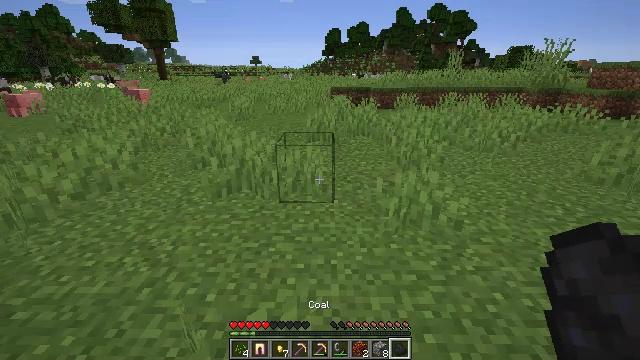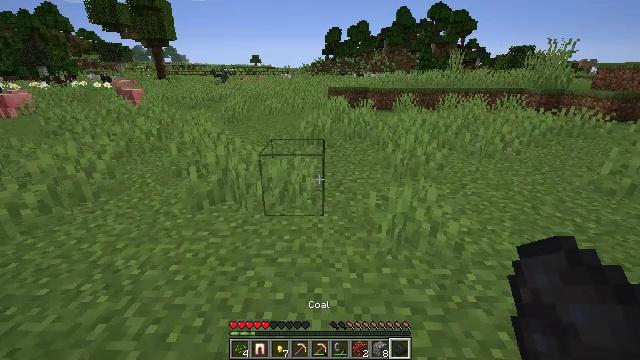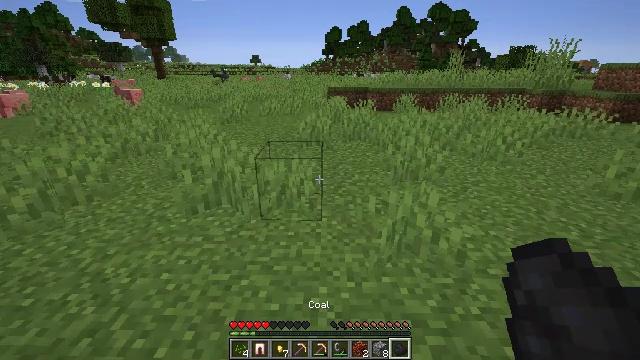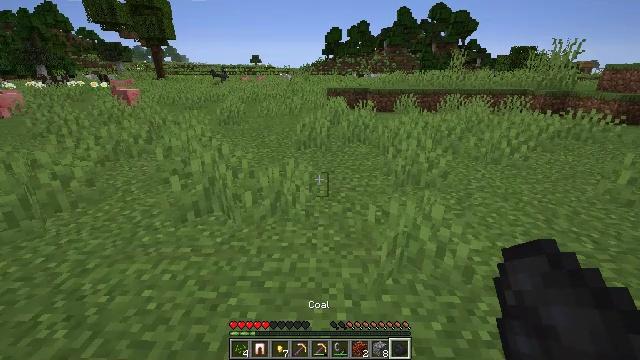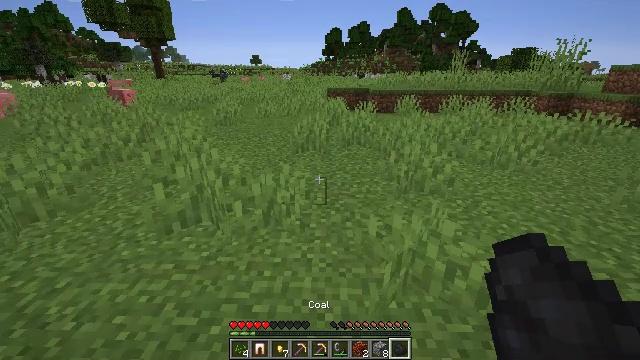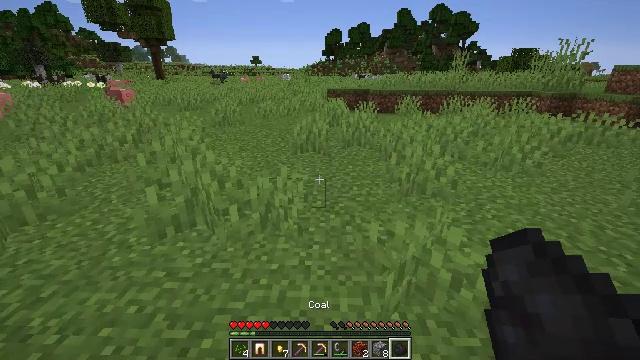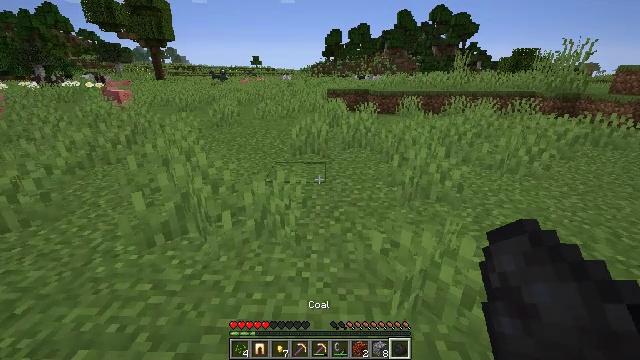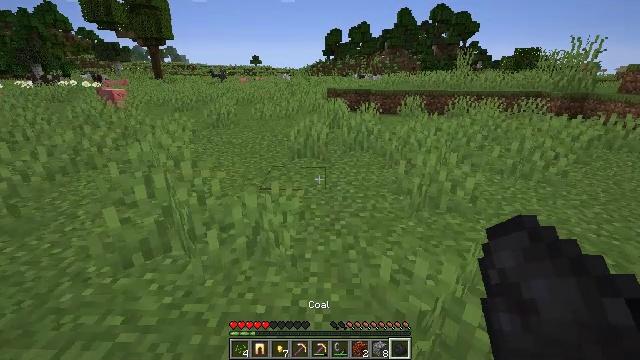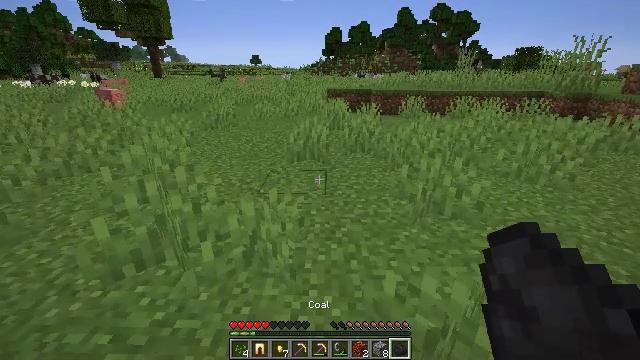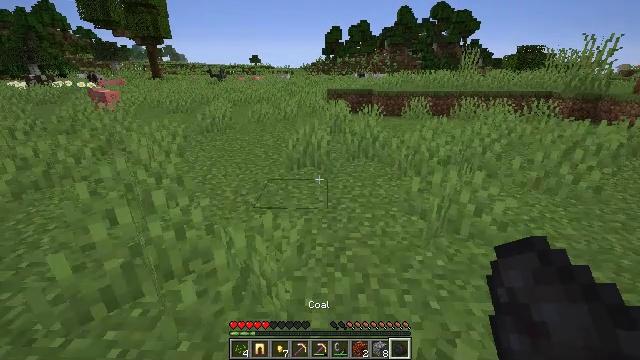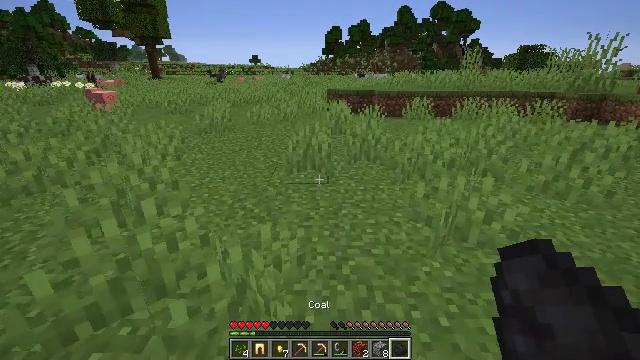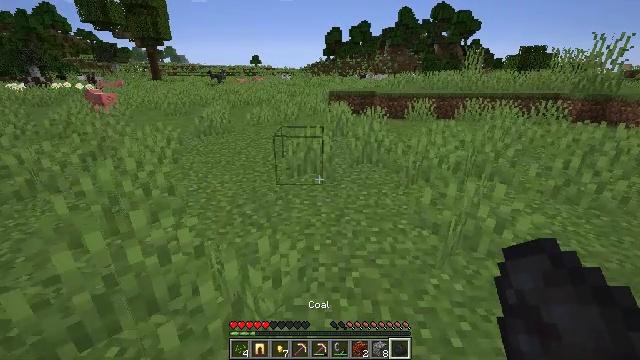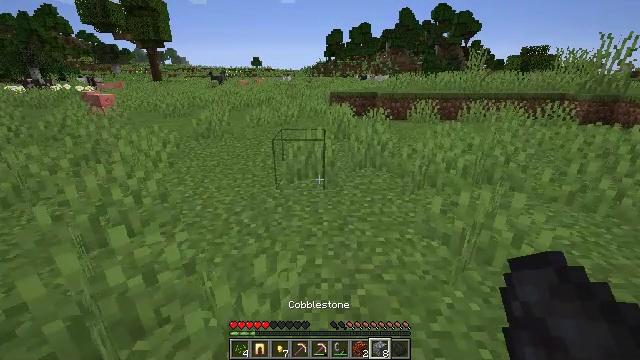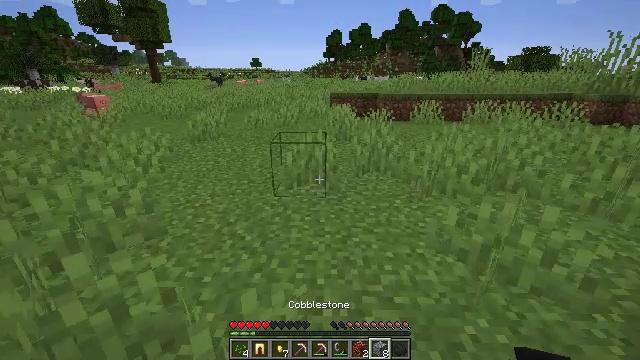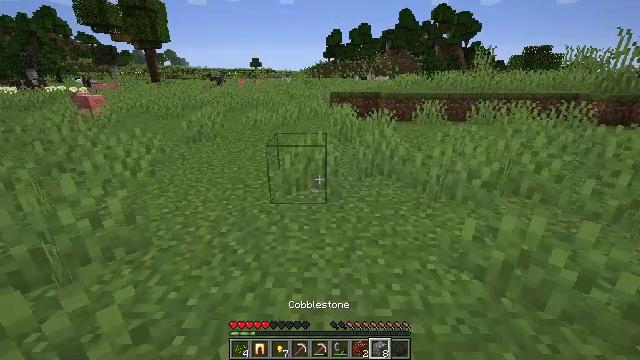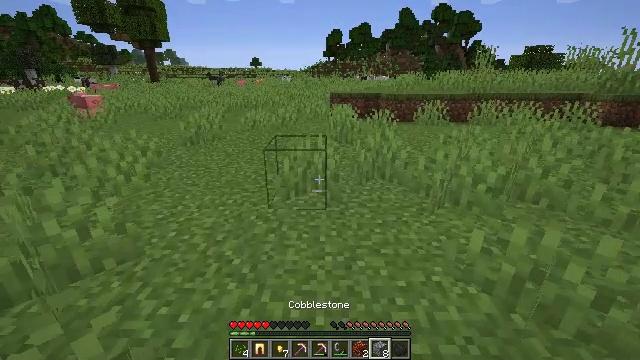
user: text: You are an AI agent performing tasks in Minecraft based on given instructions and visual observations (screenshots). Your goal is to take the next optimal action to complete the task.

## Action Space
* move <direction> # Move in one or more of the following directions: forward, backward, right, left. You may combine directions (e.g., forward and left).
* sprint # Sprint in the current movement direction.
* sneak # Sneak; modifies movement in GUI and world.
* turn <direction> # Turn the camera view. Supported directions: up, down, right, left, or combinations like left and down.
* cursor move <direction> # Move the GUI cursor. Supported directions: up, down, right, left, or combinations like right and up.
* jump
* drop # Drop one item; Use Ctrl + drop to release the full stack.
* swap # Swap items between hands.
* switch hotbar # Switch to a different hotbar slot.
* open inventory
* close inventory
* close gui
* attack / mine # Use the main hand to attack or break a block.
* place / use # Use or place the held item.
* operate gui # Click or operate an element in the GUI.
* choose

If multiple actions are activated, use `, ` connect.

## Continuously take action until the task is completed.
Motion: motion action
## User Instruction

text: Harvest tall grass for seeds.
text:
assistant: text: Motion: move forward
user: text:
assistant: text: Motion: move forward
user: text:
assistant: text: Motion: move forward
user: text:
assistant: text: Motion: move forward
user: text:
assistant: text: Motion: move forward
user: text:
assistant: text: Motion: move forward
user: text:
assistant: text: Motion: move forward
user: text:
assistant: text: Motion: move forward
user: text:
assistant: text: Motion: move forward
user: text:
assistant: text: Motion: move forward
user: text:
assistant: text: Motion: move forward
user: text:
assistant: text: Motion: move forward
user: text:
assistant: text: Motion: move forward
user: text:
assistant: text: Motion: move forward
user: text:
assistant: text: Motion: move forward
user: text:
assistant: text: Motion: move forward
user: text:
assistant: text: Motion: move forward
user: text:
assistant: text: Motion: move forward
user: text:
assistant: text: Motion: move forward
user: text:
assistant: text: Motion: move forward, turn right and down
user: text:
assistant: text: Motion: move forward, turn right and down
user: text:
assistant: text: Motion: move forward, turn right
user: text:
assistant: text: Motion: move forward, turn right
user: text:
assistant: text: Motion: move forward, turn right and up
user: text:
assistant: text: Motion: move forward, turn right and up
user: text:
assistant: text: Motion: move forward
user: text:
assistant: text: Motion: move forward
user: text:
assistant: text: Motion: move forward
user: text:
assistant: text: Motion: move forward
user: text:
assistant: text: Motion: move forward